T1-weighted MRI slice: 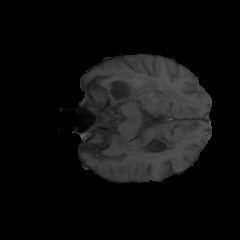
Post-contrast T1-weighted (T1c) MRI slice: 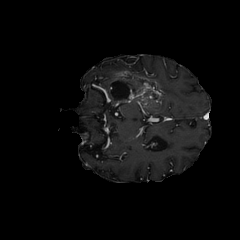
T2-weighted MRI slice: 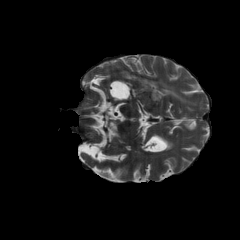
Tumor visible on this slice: yes